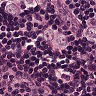
Metastatic tissue present: yes